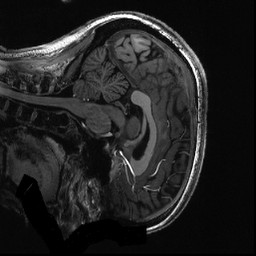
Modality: T1w
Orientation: sagittal
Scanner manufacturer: siemens
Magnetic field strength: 6.98 T
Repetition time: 2.6 s
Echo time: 0.00343 s